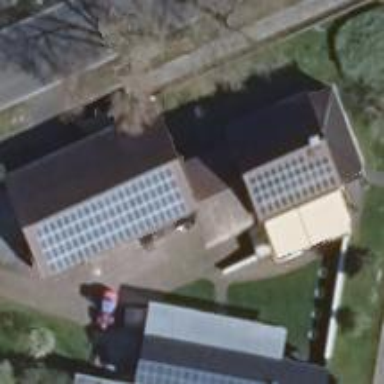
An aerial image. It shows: Solar photovoltaic panel generator producing electricity as small installation.